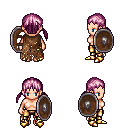
a pixel art fantasy rpg character, female body template, human, light skin, brown tattered cape, gold greaves, pink twin-tailed hairstyle, gold boots, shield, four views (front, back, left, right), 2x2 character sprite sheet, small pixel art, hard edges, no anti-aliasing